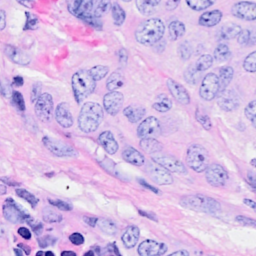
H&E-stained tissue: Breast